Field crop: maize
Growth stage: 1
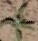
Species: atriplex